Question: I'm trying to roll back to 'v1.0.0-beta.16' after having used 'v1.0.0-beta.17'.
I uninstalled version '.17' and installed version '.16', which seems to have worked according to npm:
'''
$ npm list --depth=0
...
+-- ember-data@1.0.0-beta.16
...
'''
But when I run ember it still seems to use version '.17' according to the Chrome console:

Any ideas?
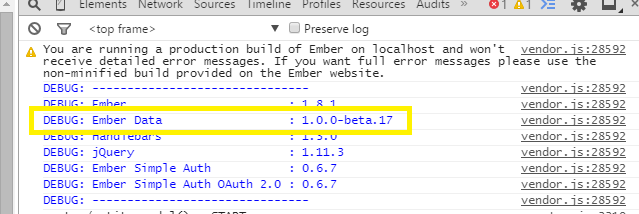
Answer: You should change the version in both 'package.json' and 'bower.json' files. Bower stands for managing your plain JS or CSS assets and 'ember-data' is one of them. On the other hand, npm packages will need 'ember-data' and specify it in your 'package.json' also. Just always remember to change versions of plain JS files in both of them.